Question: What is the color of the ball at (2, 4, 3)? The answer is the name of the color, with the first letter capitalized. You can choose an answer from Red, Green, Orange, Cyan, Purple, Blue and Yellow.
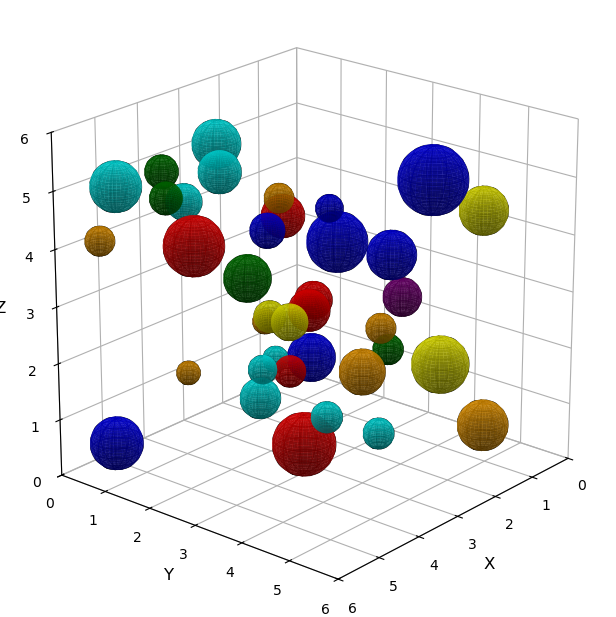
Answer: Purple